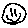
Label: smiley face